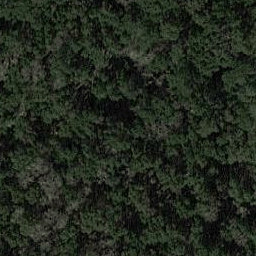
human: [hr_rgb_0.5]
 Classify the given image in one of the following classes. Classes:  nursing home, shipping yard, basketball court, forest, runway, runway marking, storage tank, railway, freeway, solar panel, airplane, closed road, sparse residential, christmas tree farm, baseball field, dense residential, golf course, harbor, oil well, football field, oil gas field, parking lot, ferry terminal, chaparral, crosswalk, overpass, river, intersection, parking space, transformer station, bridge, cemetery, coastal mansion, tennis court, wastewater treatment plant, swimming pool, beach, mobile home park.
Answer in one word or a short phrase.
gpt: forest